Question: I have the following array and I want to sort the array, by value.
'''
(
[bwin] => Array
(
[0] => Array
(
[bookie] => bwin
[id_bookie] => 178537
[value] => 6.00
[bettype] => 3way
[line] => 0.0
[bet] => 1
)
[1] => Array
(
[bookie] => bwin
[id_bookie] => 178537
[value] => 1.45
[bettype] => 3way
[line] => 0.0
[bet] => 2
)
[2] => Array
(
[bookie] => bwin
[id_bookie] => 178537
[value] => 4.50
[bettype] => 3way
[line] => 0.0
[bet] => x
)
)
[NordicBet] => Array
(
[0] => Array
(
[bookie] => NordicBet
[id_bookie] => 201581
[value] => 5.75
[bettype] => 3way
[line] => 0.0
[bet] => 1
)
[1] => Array
(
[bookie] => NordicBet
[id_bookie] => 201581
[value] => 1.50
[bettype] => 3way
[line] => 0.0
[bet] => 2
)
[2] => Array
(
[bookie] => NordicBet
[id_bookie] => 201581
[value] => 4.30
[bettype] => 3way
[line] => 0.0
[bet] => x
)
)
[Canbet] => Array
(
[0] => Array
(
[bookie] => Canbet
[id_bookie] => 176582
[value] => 5.60
[bettype] => 3way
[line] => 0.0
[bet] => 1
)
[1] => Array
(
[bookie] => Canbet
[id_bookie] => 176582
[value] => 1.56
[bettype] => 3way
[line] => 0.0
[bet] => 2
)
[2] => Array
(
[bookie] => Canbet
[id_bookie] => 176582
[value] => 3.80
[bettype] => 3way
[line] => 0.0
[bet] => x
)
)
[Expekt] => Array
(
[0] => Array
(
[bookie] => Expekt
[id_bookie] => 235615
[value] => 5.60
[bettype] => 3way
[line] => 0.0
[bet] => 1
)
[1] => Array
(
[bookie] => Expekt
[id_bookie] => 235615
[value] => 1.50
[bettype] => 3way
[line] => 0.0
[bet] => 2
)
[2] => Array
(
[bookie] => Expekt
[id_bookie] => 235615
[value] => 4.25
[bettype] => 3way
[line] => 0.0
[bet] => x
)
)
[StanJames] => Array
(
[0] => Array
(
[bookie] => StanJames
[id_bookie] => 243649
[value] => 5.50
[bettype] => 3way
[line] => 0.0
[bet] => 1
)
[1] => Array
(
[bookie] => StanJames
[id_bookie] => 243649
[value] => 1.53
[bettype] => 3way
[line] => 0.0
[bet] => 2
)
[2] => Array
(
[bookie] => StanJames
[id_bookie] => 243649
[value] => 4.00
[bettype] => 3way
[line] => 0.0
[bet] => x
)
)
[Gamebookers] => Array
(
[0] => Array
(
[bookie] => Gamebookers
[id_bookie] => 203620
[value] => 5.00
[bettype] => 3way
[line] => 0.0
[bet] => 1
)
[1] => Array
(
[bookie] => Gamebookers
[id_bookie] => 203620
[value] => 1.50
[bettype] => 3way
[line] => 0.0
[bet] => 2
)
[2] => Array
(
[bookie] => Gamebookers
[id_bookie] => 203620
[value] => 4.25
[bettype] => 3way
[line] => 0.0
[bet] => x
)
)
[Tipp3] => Array
(
[0] => Array
(
[bookie] => Tipp3
[id_bookie] => 292604
[value] => 4.10
[bettype] => 3way
[line] => 0.0
[bet] => 1
)
[1] => Array
(
[bookie] => Tipp3
[id_bookie] => 292604
[value] => 1.50
[bettype] => 3way
[line] => 0.0
[bet] => 2
)
[2] => Array
(
[bookie] => Tipp3
[id_bookie] => 292604
[value] => 3.40
[bettype] => 3way
[line] => 0.0
[bet] => x
)
)
)
'''
This is the unsorted array output, but I want to sort the array where the line is 2, but the line will be changing, sometimes I have to sort where the line is x or 1.

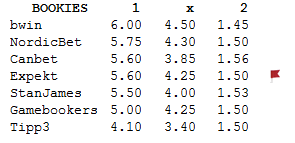
Answer: You can use <URL>. Here's a small snippet. You can do pretty much want you want in this function.
'''
function sorting_function($x, $y)
{
if ($x['value'] == $y['value'])
return 0;
else if ($x['value'] < $y['value'])
return -1;
else
return 1;
}
usort($table_array, 'sorting_function');
'''